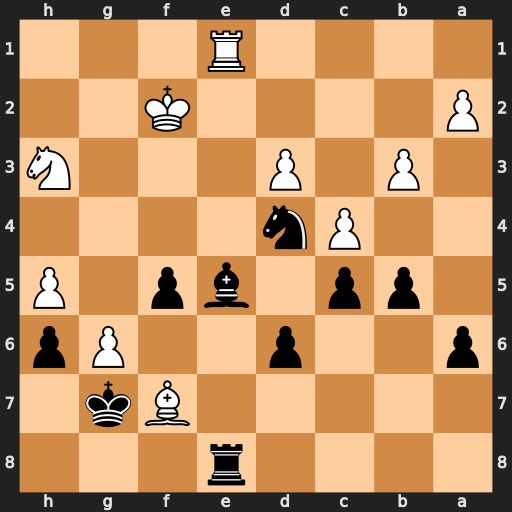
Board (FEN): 4r3/5Bk1/p2p2Pp/1pp1bp1P/2Pn4/1P1P3N/P4K2/4R3
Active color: b
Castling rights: -
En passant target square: -
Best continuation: Bg3+ Kxg3 Rxe1